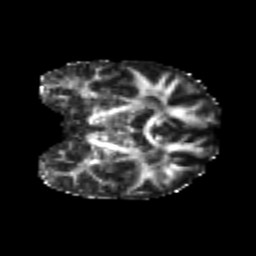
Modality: FA
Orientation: coronal
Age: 22
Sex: female
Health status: healthy
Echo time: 0.074 s